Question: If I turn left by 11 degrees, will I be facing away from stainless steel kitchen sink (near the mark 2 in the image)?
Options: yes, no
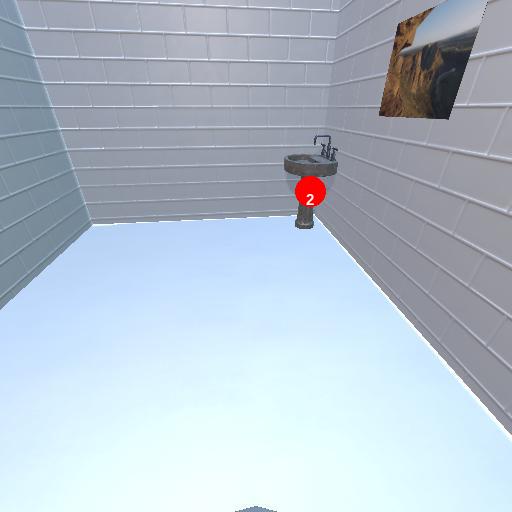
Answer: yes